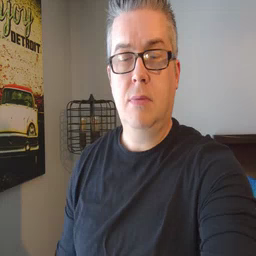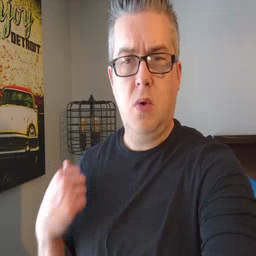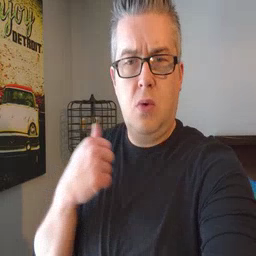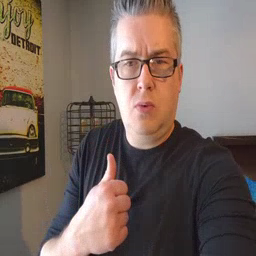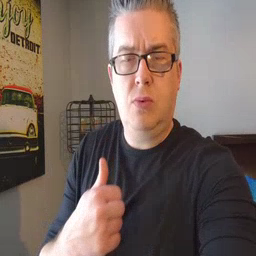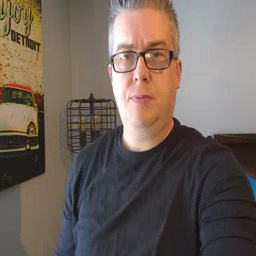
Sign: jacket